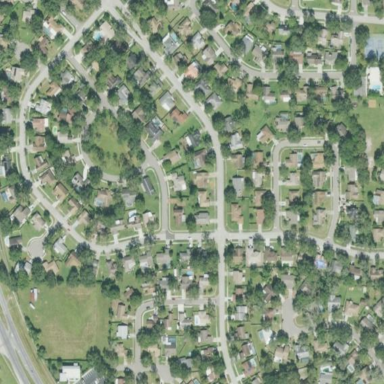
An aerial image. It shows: Residential area consisting of single-family homes.